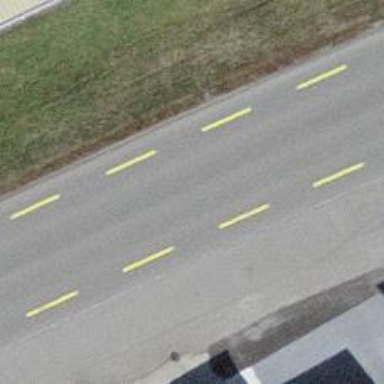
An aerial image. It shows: Primary highway with designated cycle lane.